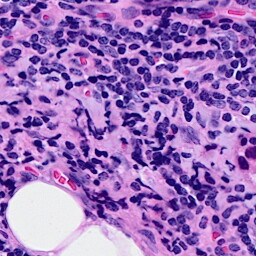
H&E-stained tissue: Breast